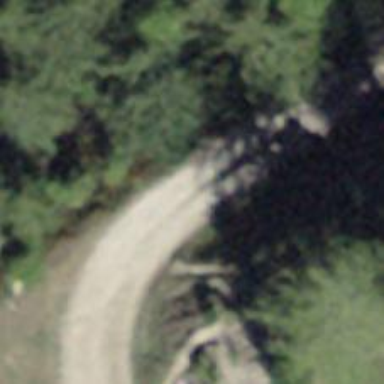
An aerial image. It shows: Gravel track of grade 2. It is hiking trail groomed for backcountry.